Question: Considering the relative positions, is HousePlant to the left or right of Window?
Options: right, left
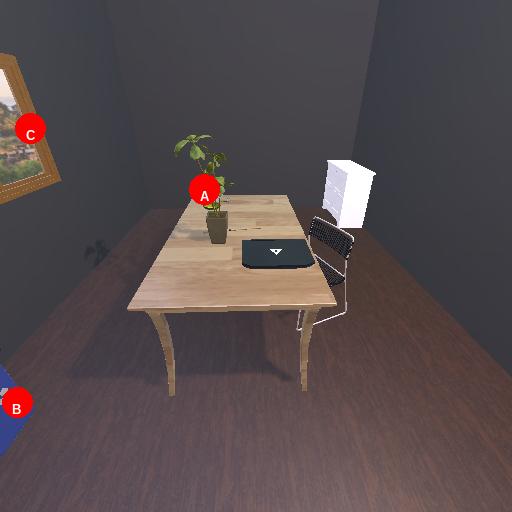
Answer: right